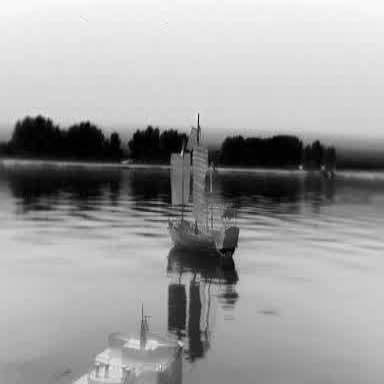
There are two objects shown in the infrared image, including a container_ship, and a sailboat.